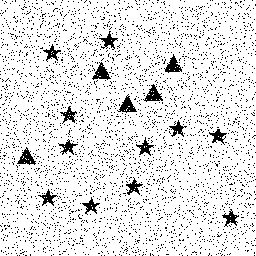
Squares: 0
Triangles: 5
Stars: 11
Total shapes: 16